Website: crate-barrel
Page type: account-selection
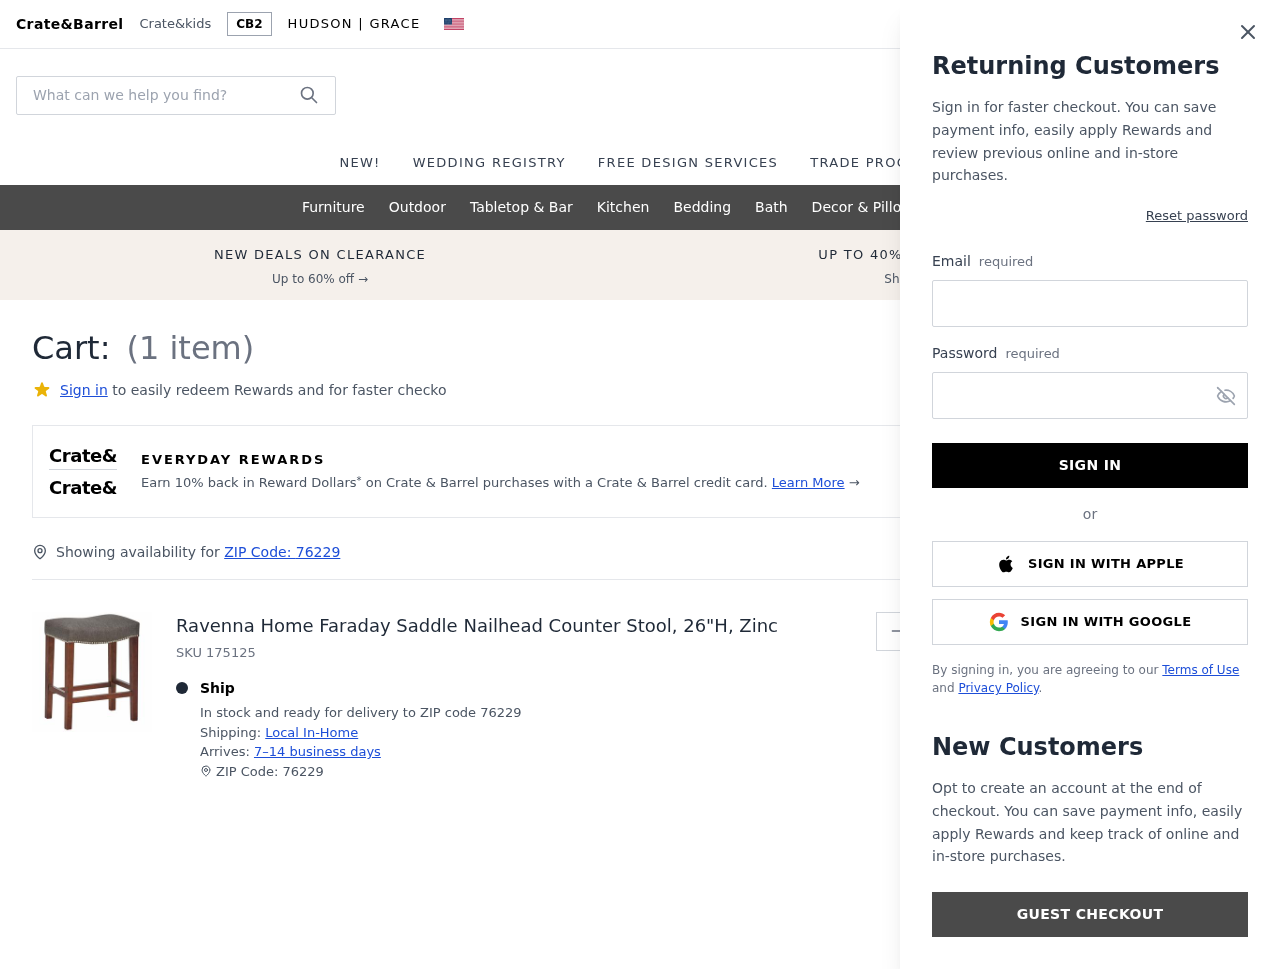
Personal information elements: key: PII_EMAIL
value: elizabeth_hobbs@gmail.com
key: PII_POSTCODE
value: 76229
Product elements: key: PRODUCT1_NAME
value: Ravenna Home Faraday Saddle Nailhead Counter Stool, 26"H, Zinc
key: PRODUCT1_QUANTITY
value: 1
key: PRODUCT1_SKU
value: SKU 175125
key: PRODUCT1_ORIGINAL_PRICE
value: $128.11
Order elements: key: ORDER_NUM_ITEMS
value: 1
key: ORDER_SUBTOTAL
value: $102.49
Search elements: key: HEADER_SEARCH
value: What can we help you find?